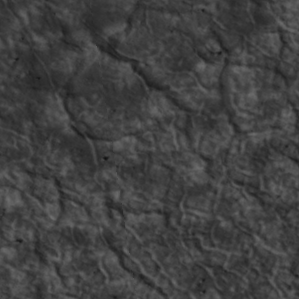
Label: non_frost